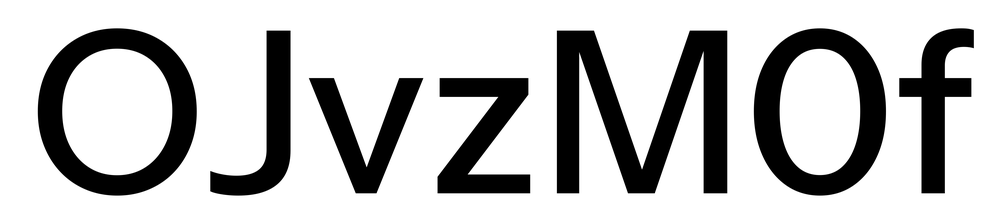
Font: InstrumentSans_Medium